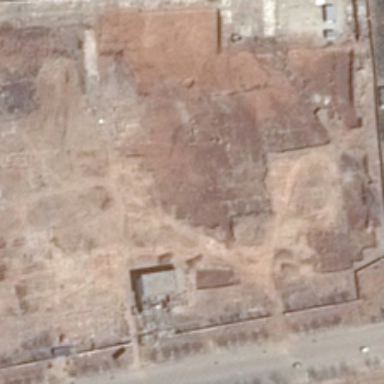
A road is near a piece of bareland .